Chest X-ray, PA view. Patient: 28 years old, sex F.
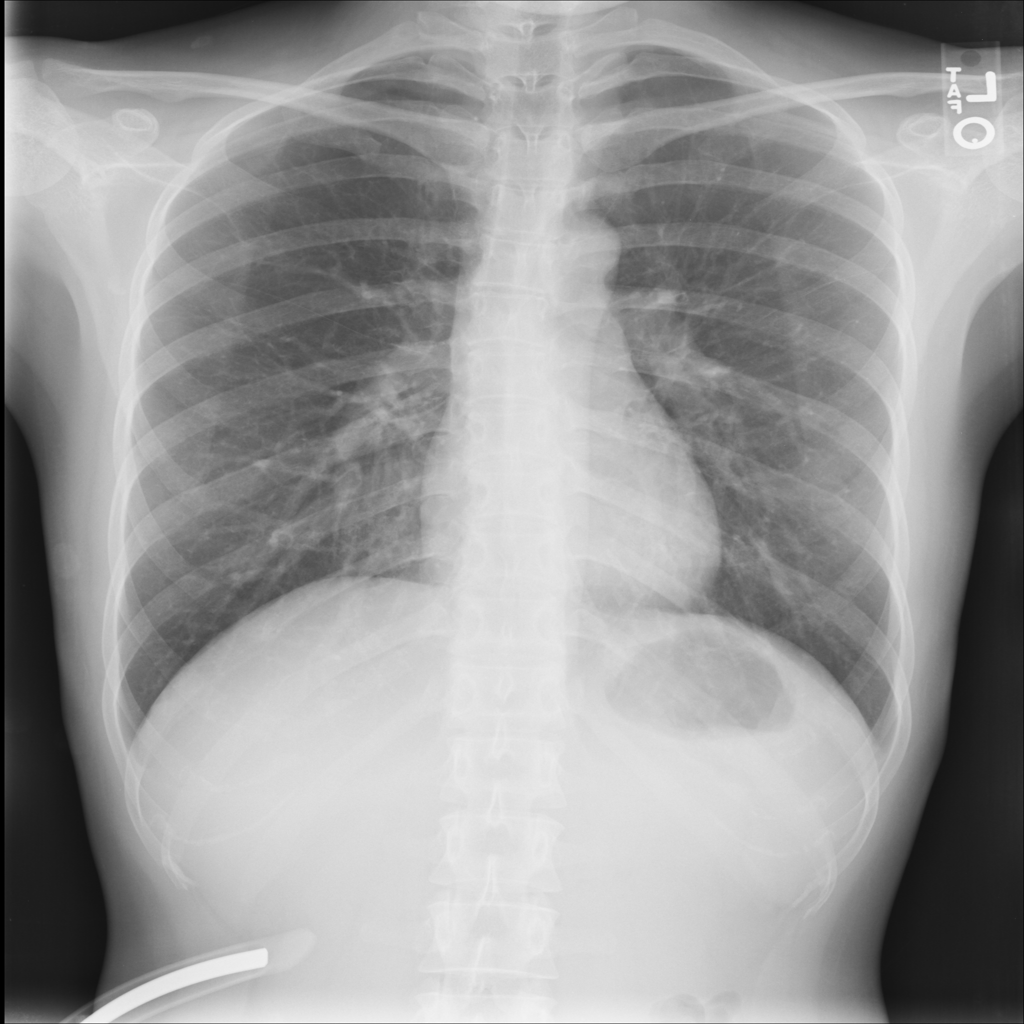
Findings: No Finding